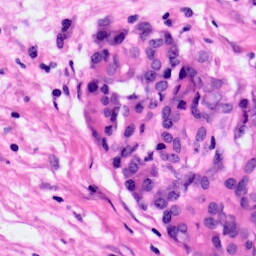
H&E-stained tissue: Pancreatic